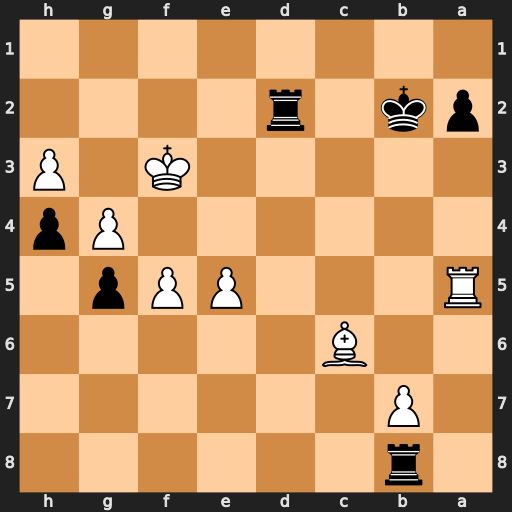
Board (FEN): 1r6/1P6/2B5/R3PPp1/6Pp/5K1P/pk1r4/8
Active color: b
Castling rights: -
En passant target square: -
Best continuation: Rd3+ Ke2 Ra3